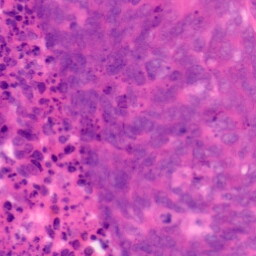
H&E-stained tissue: Colon